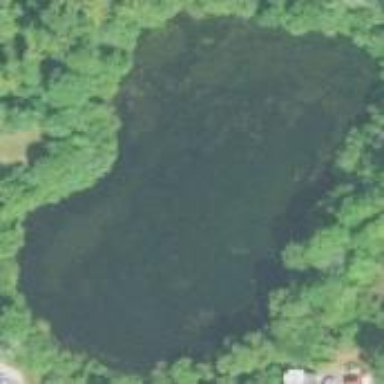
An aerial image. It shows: Pond surrounded by natural water.